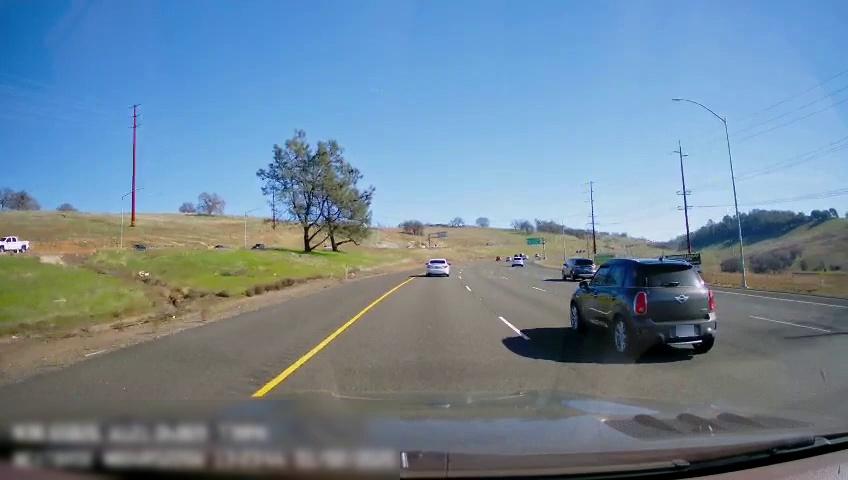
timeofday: Day
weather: Sunny
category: Drivable Space
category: Vehicles | Truck
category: Vehicles | SUV
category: Vehicles | SUV
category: Vehicles | Car
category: Vehicles | Car
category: Vehicles | SUV
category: Lanes | Current Lane
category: Lanes | Current Lane
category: Lanes | Alternate Lane
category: Lanes | Alternate Lane
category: Lanes | Alternate Lane
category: Traffic | Signs